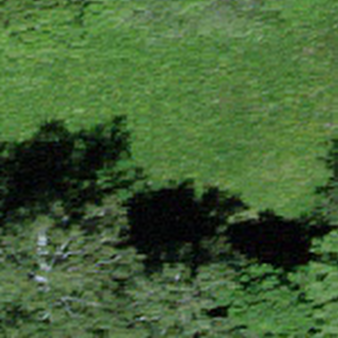
Label: other